Question: At <URL>, their is a sliding product show case at the top banner:

Which modules are required? Thanks!
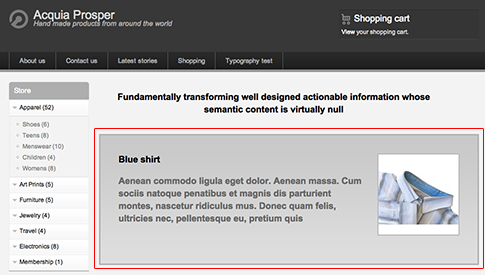
Answer: This video podcast from mustardseed details how to set-up a view like that using Views Slideshow module.
<URL>
drupal.org/project/views_slideshow